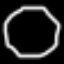
Label: octagon